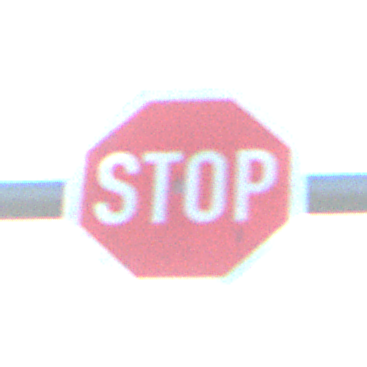
Verkehrszeichen: Stop
Umgebung: Outdoor, Suburban
Tageszeit: MorningAfternoon
Wetter: PartlyCloudy
Licht: Natural
Jahreszeit: NotSpecified
Kontrast: HighContrast